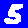
Digit: 5